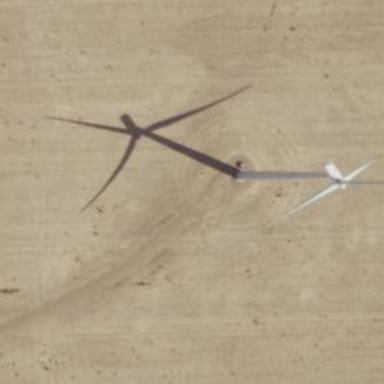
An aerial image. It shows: Wind generator using horizontal axis wind turbines.